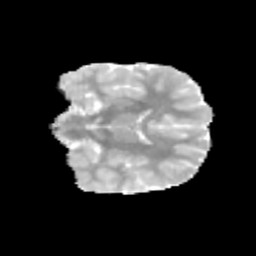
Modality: MD
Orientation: coronal
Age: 12
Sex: male
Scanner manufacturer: siemens
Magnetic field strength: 3 T
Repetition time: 3.8 s
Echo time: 0.07 s